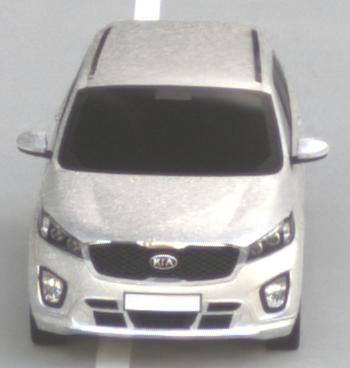
Make: KIA
Model: Sorento 2.2 CRDi
Detailed model: Sorento (UM)
Model produced from: 2015/03
Model produced until: 2017/10
Doors: 5
Color: white
Road condition: dry road
Daytime: sunrise or sunset
Contrast: medium contrast